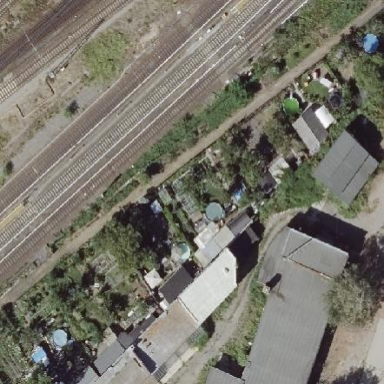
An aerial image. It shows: Area designated for allotments.